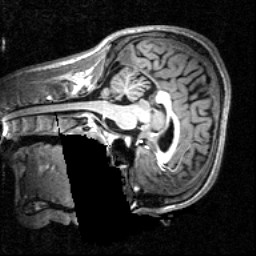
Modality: T1w
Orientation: sagittal
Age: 21
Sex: male